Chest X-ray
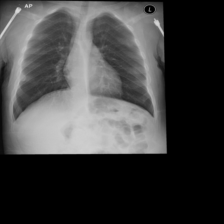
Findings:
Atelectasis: negative
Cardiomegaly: negative
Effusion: negative
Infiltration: negative
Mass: negative
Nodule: negative
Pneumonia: negative
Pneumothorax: negative
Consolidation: negative
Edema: negative
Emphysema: negative
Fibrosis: negative
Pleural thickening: negative
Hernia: negative